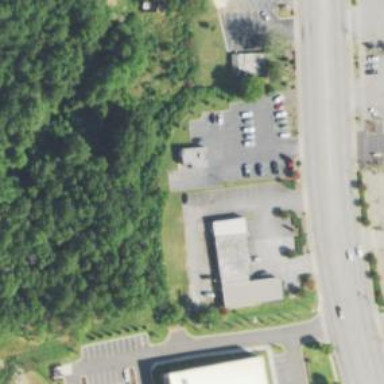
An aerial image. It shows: Car rental facility.